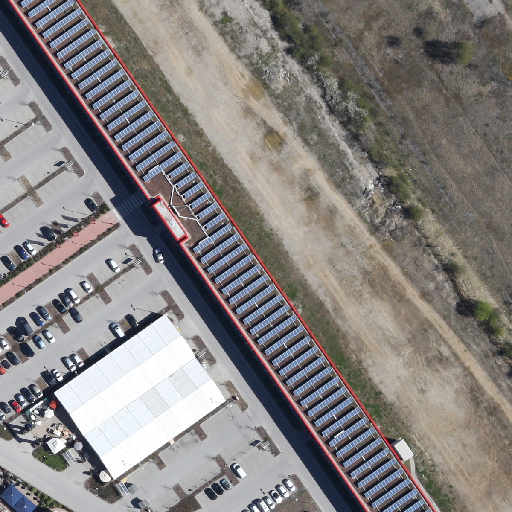
Referring expression: vehicle